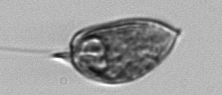
Label: Prorocentrum_micans